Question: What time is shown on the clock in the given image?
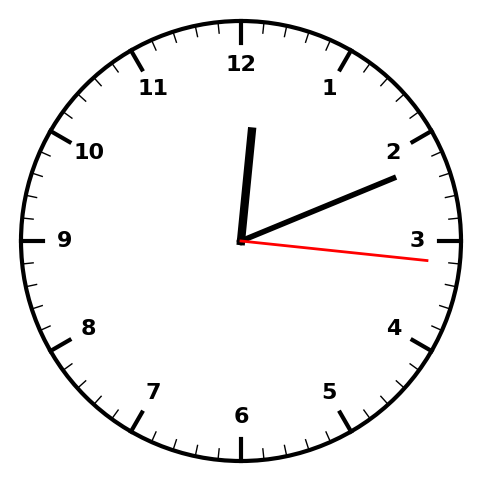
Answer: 12:11:16